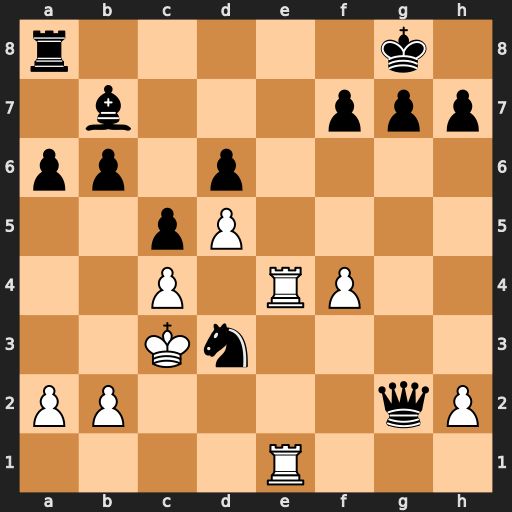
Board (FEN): r5k1/1b3ppp/pp1p4/2pP4/2P1RP2/2Kn4/PP4qP/4R3
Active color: w
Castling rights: -
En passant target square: -
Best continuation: Re8+ Rxe8 Rxe8#